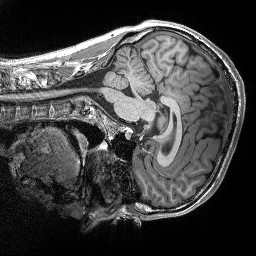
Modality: T1w
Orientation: sagittal
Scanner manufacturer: siemens
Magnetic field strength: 3 T
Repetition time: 2.3 s
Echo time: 0.00298 s